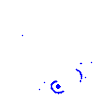
Particle: pion